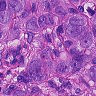
Metastatic tissue present: yes